Question: Hi I a creating a button using three divs and all divs have background images. This is how it looks like.
<URL>
The button is fine but how can i resize it ?? I am doing like
'''
.btncontainer{
position:absolute;
top:120px;
left:120px; cursor:pointer;
display:inline-block;
width:120px;
height:20px;
}
'''
But it is changing the button design. What can i do to resize it dynamically with the text?
i want to look like this if the size is changed for example this image has different sizes.

So when i changing the '.btncontainer' then it should change the width and height of the elements inside it but this is not happening
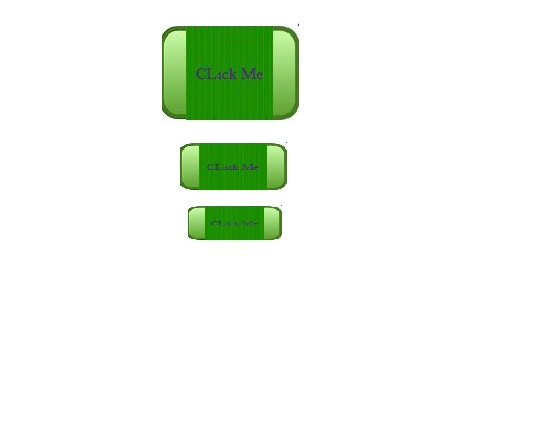
Answer: As you precised in an upper comment; In this special case, you have to use images for left and right divs. I suggest you to set a proper height to them, in the html code.
This is not the best practise, but will do the work regarding your needs.
Please see the following example.
Please note you will have to change the '#backgrounddiv' height and line-height to match.
See fiddle <URL>
CSS
'''
.btncontainer{
position:absolute;
top:180px;
left:10px; cursor:pointer;
display:inline-block;
}
#leftdiv{
float:left;
}
#backgrounddiv{
background:url("http://i.share.pho.to/0ffe9c14_o.png") top center repeat-x;
float:left;
height:40px;
padding:10px;
line-height:40px;
}
#rightdiv{
float:left;
}
'''
HTML
'''
<div class="btncontainer" id="button">
<a href="#">
<div id='leftdiv'>
<img src="http://i.share.pho.to/ff6cc4e3_o.png" height="70px" />
</div>
<div id='backgrounddiv'>CLick Me </div>
<div id='rightdiv'>
<img src="http://i.share.pho.to/245be416_o.png" />
</div>
</div>
'''